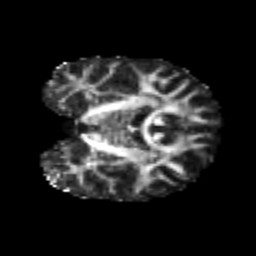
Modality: FA
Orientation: coronal
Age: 20
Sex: male
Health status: healthy
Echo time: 0.074 s